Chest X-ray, PA view. Patient: 29 years old, sex M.
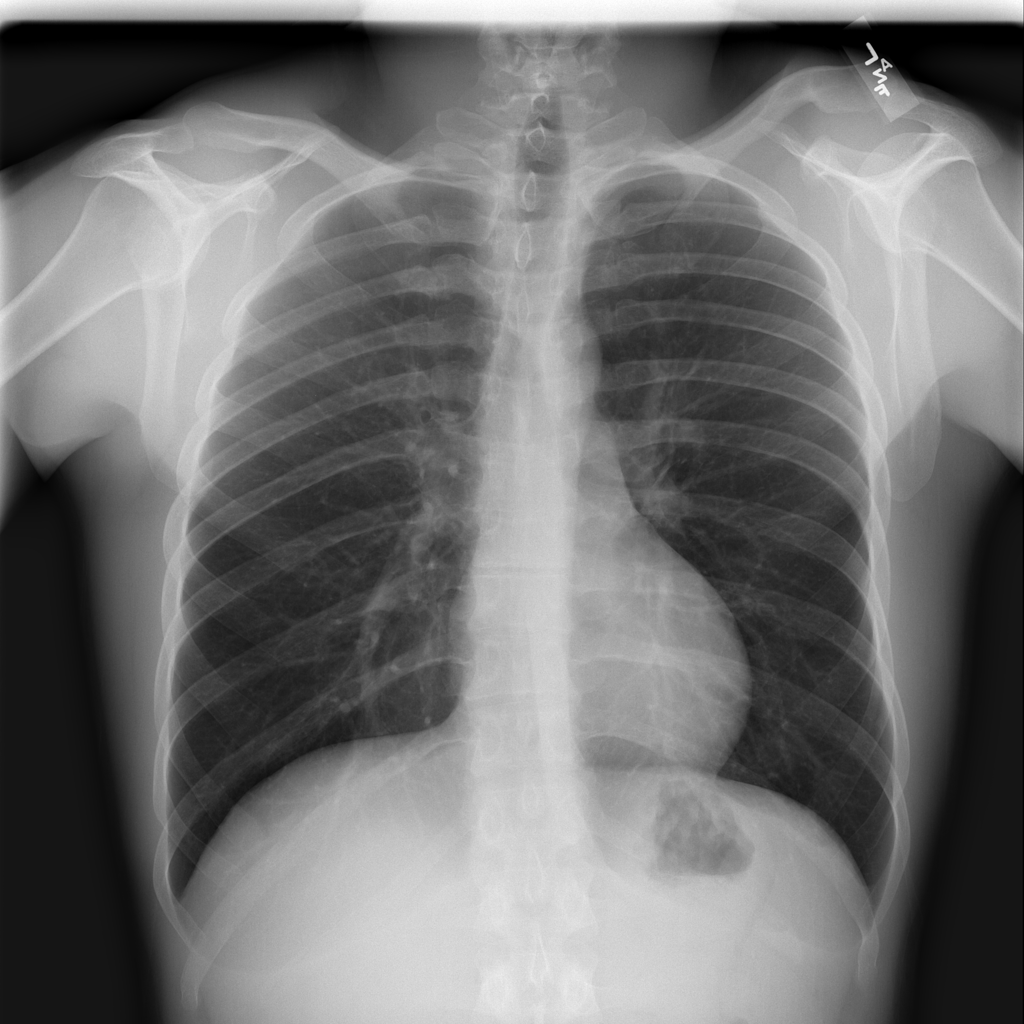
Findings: No Finding